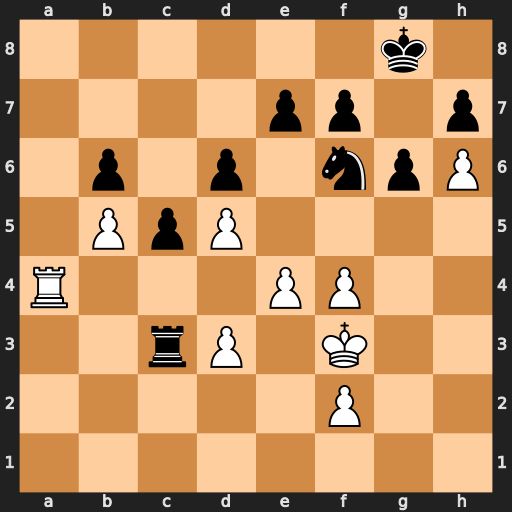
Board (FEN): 6k1/4pp1p/1p1p1npP/1PpP4/R3PP2/2rP1K2/5P2/8
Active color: w
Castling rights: -
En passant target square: -
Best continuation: Ra8+ Ne8 Rxe8#